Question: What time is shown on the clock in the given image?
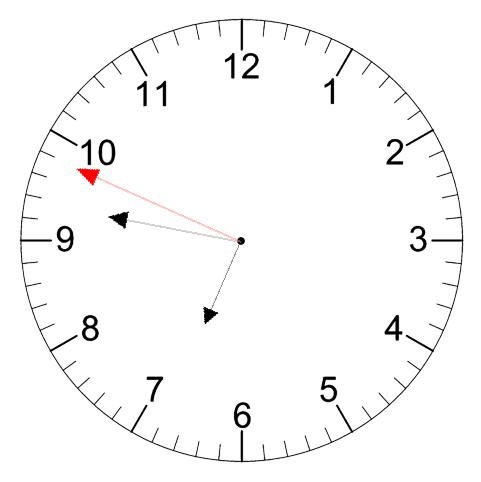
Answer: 06:46:49